Question: My software should judge spectrum bands, and given the location of the bands, find the peak point and width of the bands.

I learned to take the <URL>.
---
But I need a .
The method I used reduces a 1600-pixel wide image (eg 1600X40) to a 1600-long sequence. Ideally I would want to reduce the image to a 10000-long sequence using the same image.
I want a longer sequence as 1600 points provide too . A single point causes a large difference (there is a 4% difference if a band is judged from 18 to 19) to the measure.
How do I get a projection from the same image?
Code I used: <URL>
'''
import Image
from scipy import *
from scipy.optimize import leastsq
# Load the picture with PIL, process if needed
pic = asarray(Image.open("band2.png"))
# Average the pixel values along vertical axis
pic_avg = pic.mean(axis=2)
projection = pic_avg.sum(axis=0)
# Set the min value to zero for a nice fit
projection /= projection.mean()
projection -= projection.min()
'''
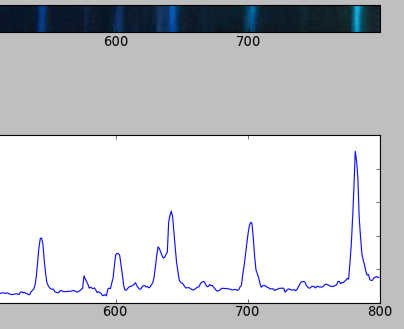
Answer: What you want to do is called <URL>.
<URL> is a recently asked question that has some example code, and a graph that shows what happens.
But it is really important to realise that
There is no other way. You need to start with a higher resolution image. (If you resample, or interpolate, you results will acually be accurate!)
@Hooked has made a nice point. Another way to think about it is that instead of immediately averaging (which does throw away the variance in the data), you can produce 40 graphs (like your lower one in your posted image) from each horizontal row in your spectrum image, all these graphs are going to be pretty similar but with some variations in peak position, height and width. You should calculate the position, height, and width of each of these peaks in each of these 40 images, then combine this data (matching peaks across the 40 graphs), and use the appropriate variance as an error estimate (for peak position, height, and width), by using the central limit theorem. That way you can get the most out of your data. However, I believe this is assuming some independence between each of the rows in the spectrogram, which may or may not be the case?